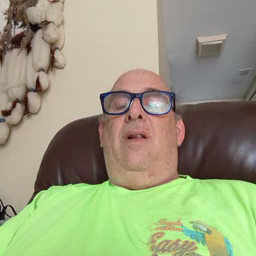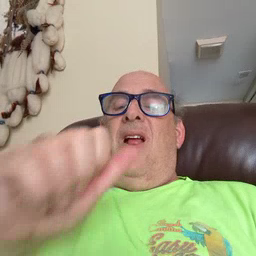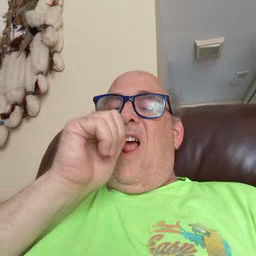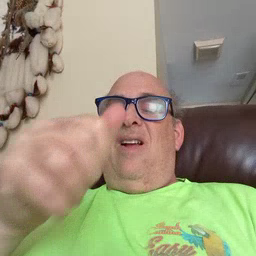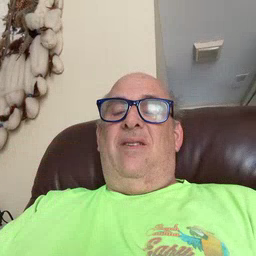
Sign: nuts